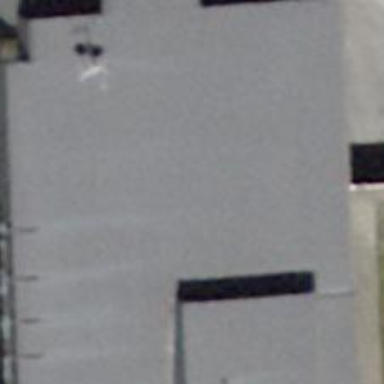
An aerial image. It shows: Restaurant.